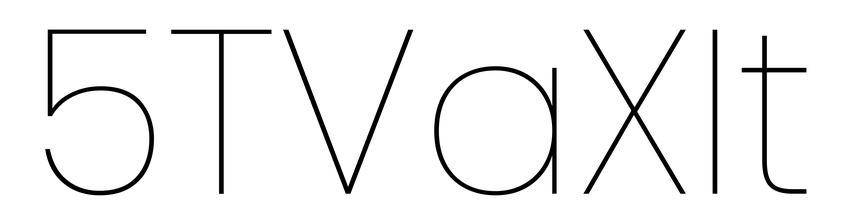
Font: Poppins-Thin